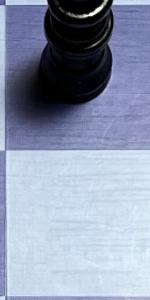
Label: Empty